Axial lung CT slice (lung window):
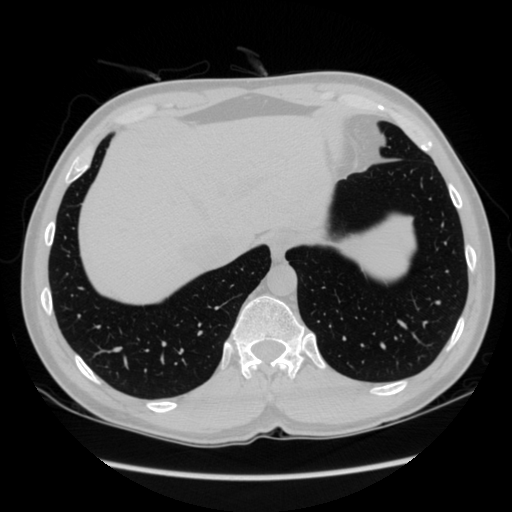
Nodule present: no